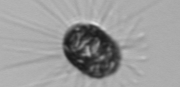
Label: Corethron_hystrix